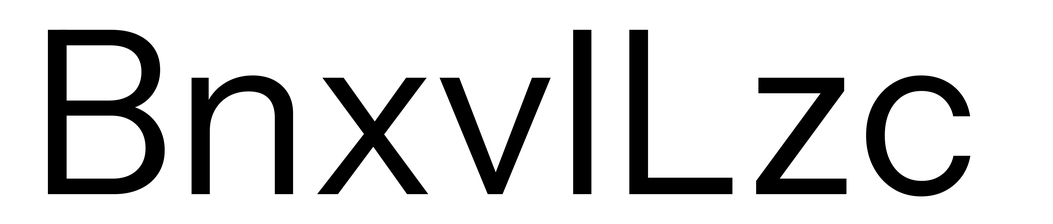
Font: InstrumentSans_Regular